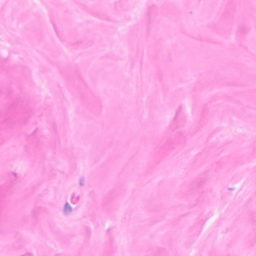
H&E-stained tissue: Breast